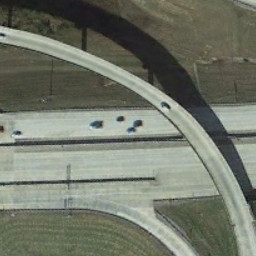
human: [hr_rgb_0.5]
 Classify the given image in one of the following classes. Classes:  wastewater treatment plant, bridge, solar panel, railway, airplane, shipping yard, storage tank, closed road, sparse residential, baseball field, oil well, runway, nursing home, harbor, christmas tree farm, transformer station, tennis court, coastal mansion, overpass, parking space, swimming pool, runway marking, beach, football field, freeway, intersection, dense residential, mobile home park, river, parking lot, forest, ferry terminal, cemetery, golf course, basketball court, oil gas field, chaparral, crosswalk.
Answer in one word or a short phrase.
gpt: overpass